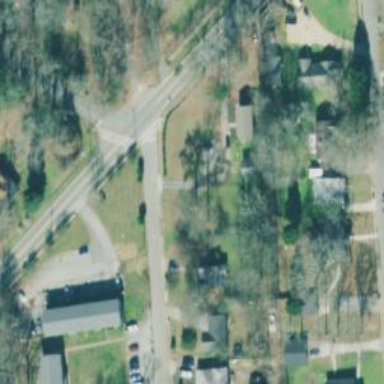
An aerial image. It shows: Residential road with sidewalk on the left.